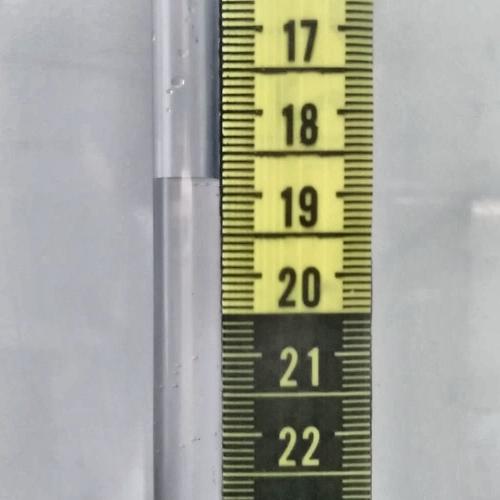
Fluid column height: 18.8 cm